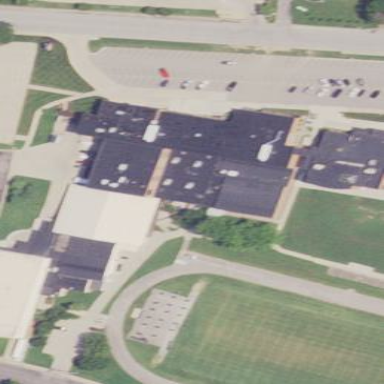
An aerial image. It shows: School building.